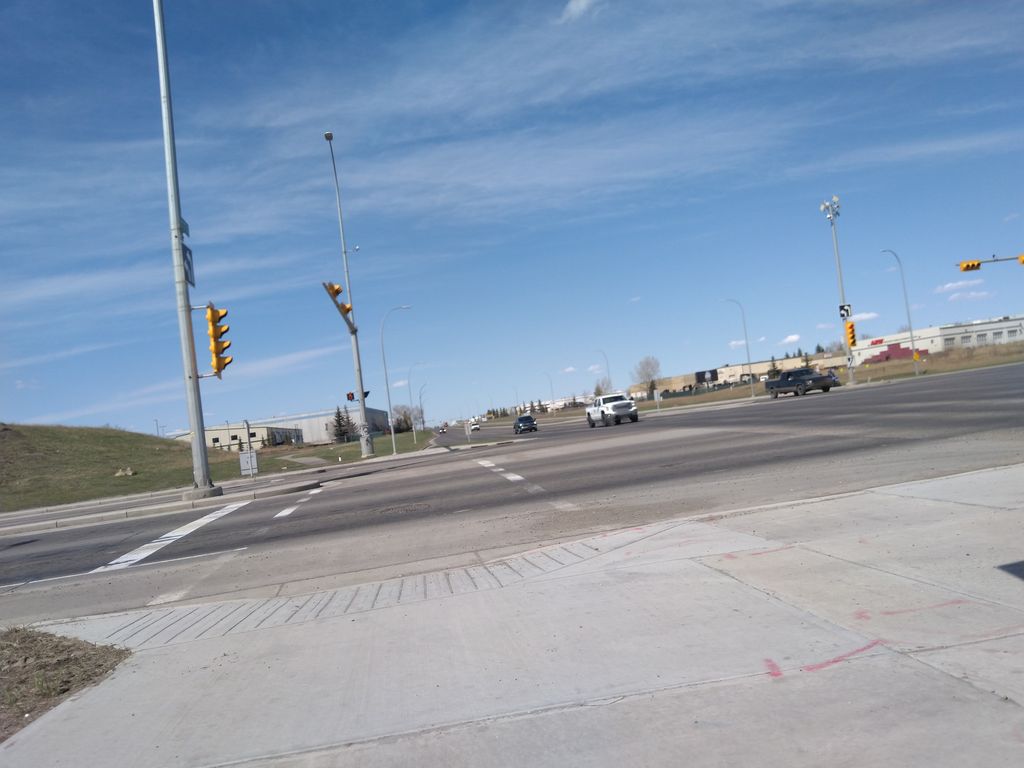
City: calgary